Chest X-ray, PA view. Patient: 70 years old, sex F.
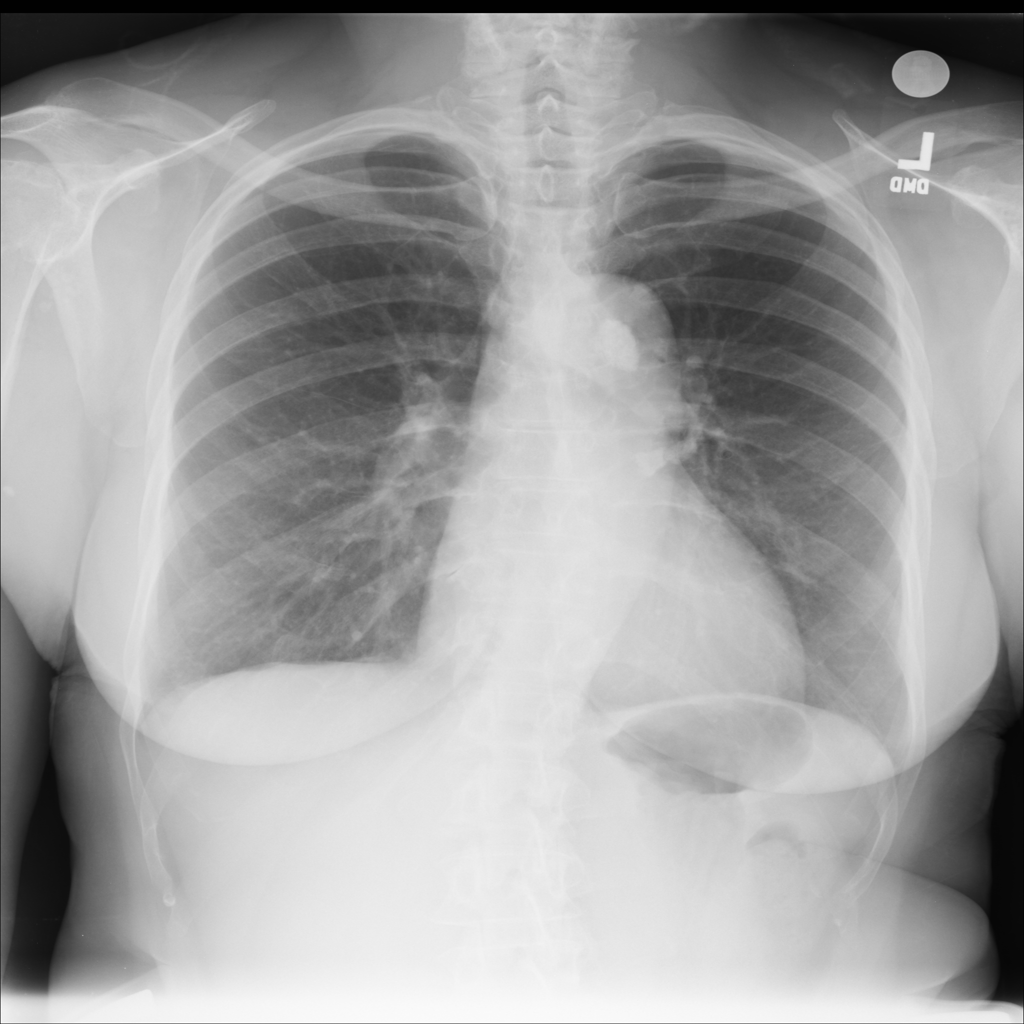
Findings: Cardiomegaly